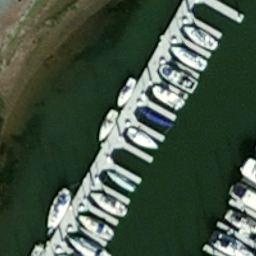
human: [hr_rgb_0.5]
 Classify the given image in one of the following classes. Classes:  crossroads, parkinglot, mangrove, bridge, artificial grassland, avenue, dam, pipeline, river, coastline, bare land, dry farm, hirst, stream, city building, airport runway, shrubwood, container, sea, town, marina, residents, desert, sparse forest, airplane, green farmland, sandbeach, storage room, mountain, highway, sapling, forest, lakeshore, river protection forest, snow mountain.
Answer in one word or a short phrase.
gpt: marina